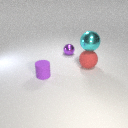
small purple rubber cylinder in front of small purple metal sphere